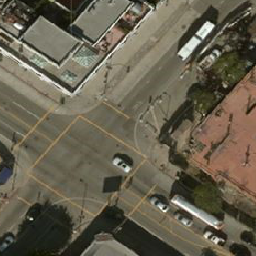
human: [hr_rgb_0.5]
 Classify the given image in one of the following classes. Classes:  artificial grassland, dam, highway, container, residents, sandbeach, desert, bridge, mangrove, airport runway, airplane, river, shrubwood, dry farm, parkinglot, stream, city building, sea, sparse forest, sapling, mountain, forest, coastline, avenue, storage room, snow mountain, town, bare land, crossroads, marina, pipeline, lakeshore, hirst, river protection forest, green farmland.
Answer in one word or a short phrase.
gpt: crossroads